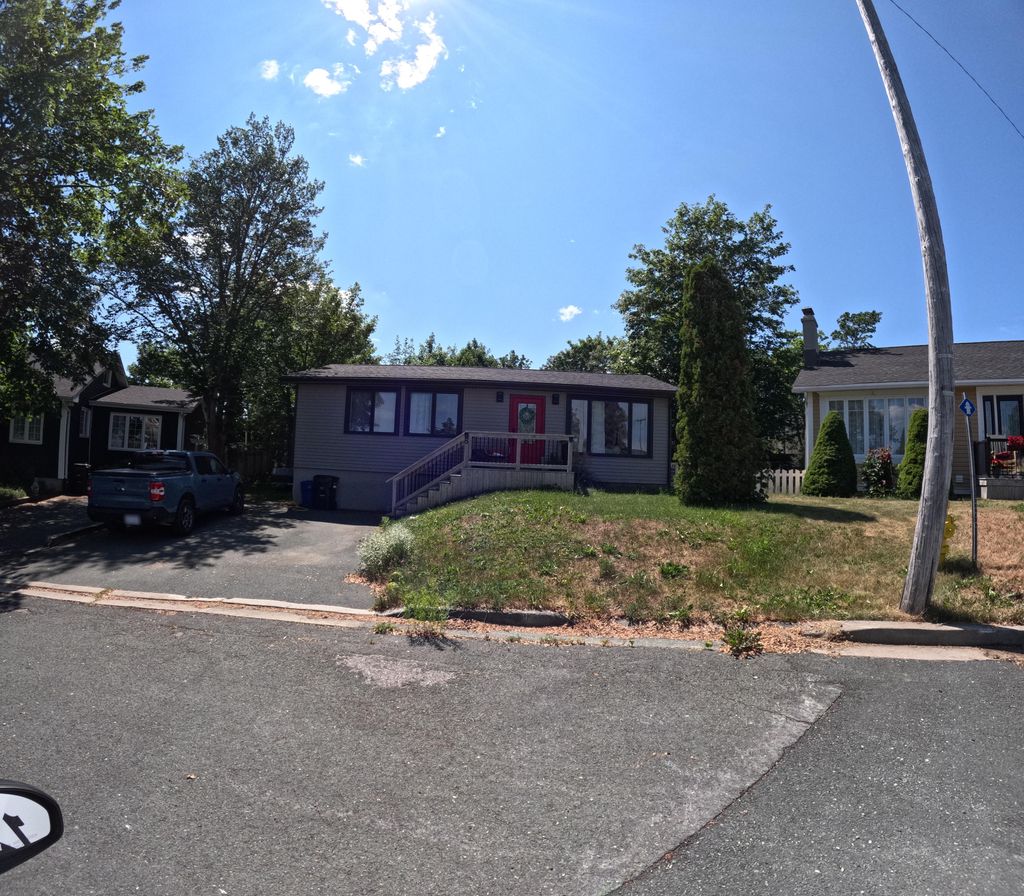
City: st_johns